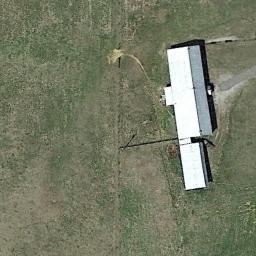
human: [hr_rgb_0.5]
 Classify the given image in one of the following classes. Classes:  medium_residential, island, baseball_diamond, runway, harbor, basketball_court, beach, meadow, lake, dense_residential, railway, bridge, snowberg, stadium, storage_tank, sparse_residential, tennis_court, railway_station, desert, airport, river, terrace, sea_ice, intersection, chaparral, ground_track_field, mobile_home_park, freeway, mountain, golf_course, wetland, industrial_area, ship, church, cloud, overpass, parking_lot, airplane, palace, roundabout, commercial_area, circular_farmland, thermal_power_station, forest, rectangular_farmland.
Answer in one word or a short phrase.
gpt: sparse_residential